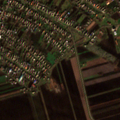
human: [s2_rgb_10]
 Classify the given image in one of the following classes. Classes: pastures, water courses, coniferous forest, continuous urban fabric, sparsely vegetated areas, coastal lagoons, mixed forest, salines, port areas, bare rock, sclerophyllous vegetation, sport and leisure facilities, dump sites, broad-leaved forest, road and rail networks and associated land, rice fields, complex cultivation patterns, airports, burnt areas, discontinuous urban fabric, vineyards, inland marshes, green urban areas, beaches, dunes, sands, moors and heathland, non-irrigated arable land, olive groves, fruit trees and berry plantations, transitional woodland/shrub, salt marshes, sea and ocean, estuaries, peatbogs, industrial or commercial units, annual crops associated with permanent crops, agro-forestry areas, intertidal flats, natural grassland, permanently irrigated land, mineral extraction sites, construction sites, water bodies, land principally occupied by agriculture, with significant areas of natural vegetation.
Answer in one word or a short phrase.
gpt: discontinuous urban fabric, non-irrigated arable land